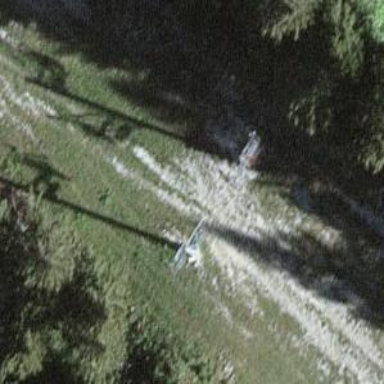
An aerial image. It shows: Pylon used for aerialway.